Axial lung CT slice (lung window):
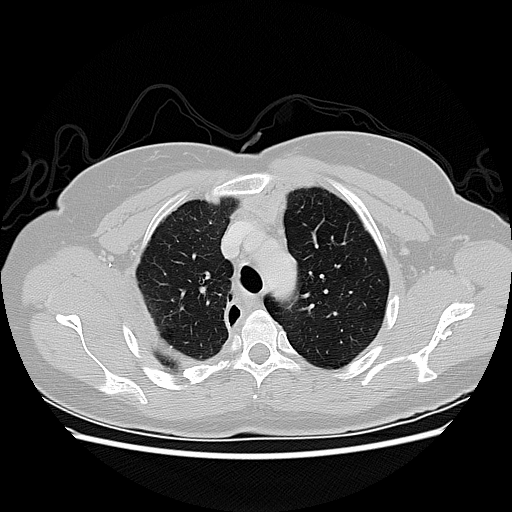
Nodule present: no